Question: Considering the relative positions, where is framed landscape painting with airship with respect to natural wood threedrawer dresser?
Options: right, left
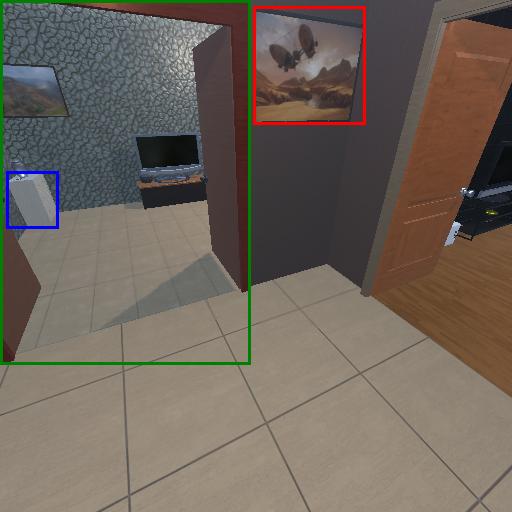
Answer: right